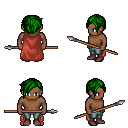
a pixel art fantasy rpg character, male body template, human, dark skin, maroon cape, teal pants, green pixie cut hairstyle, maroon shoes, spear, four views (front, back, left, right), 2x2 character sprite sheet, small pixel art, hard edges, no anti-aliasing